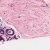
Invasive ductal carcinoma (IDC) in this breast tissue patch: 0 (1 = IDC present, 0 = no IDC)